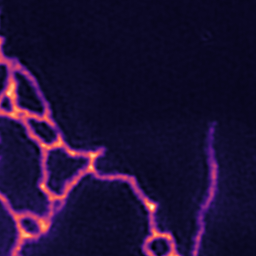
Label: Super-resolution ER image